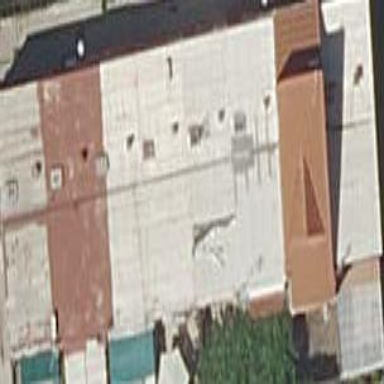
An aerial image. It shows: Terrace building.